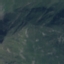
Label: HerbaceousVegetation